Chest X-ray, AP view. Patient: 49 years old, sex M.
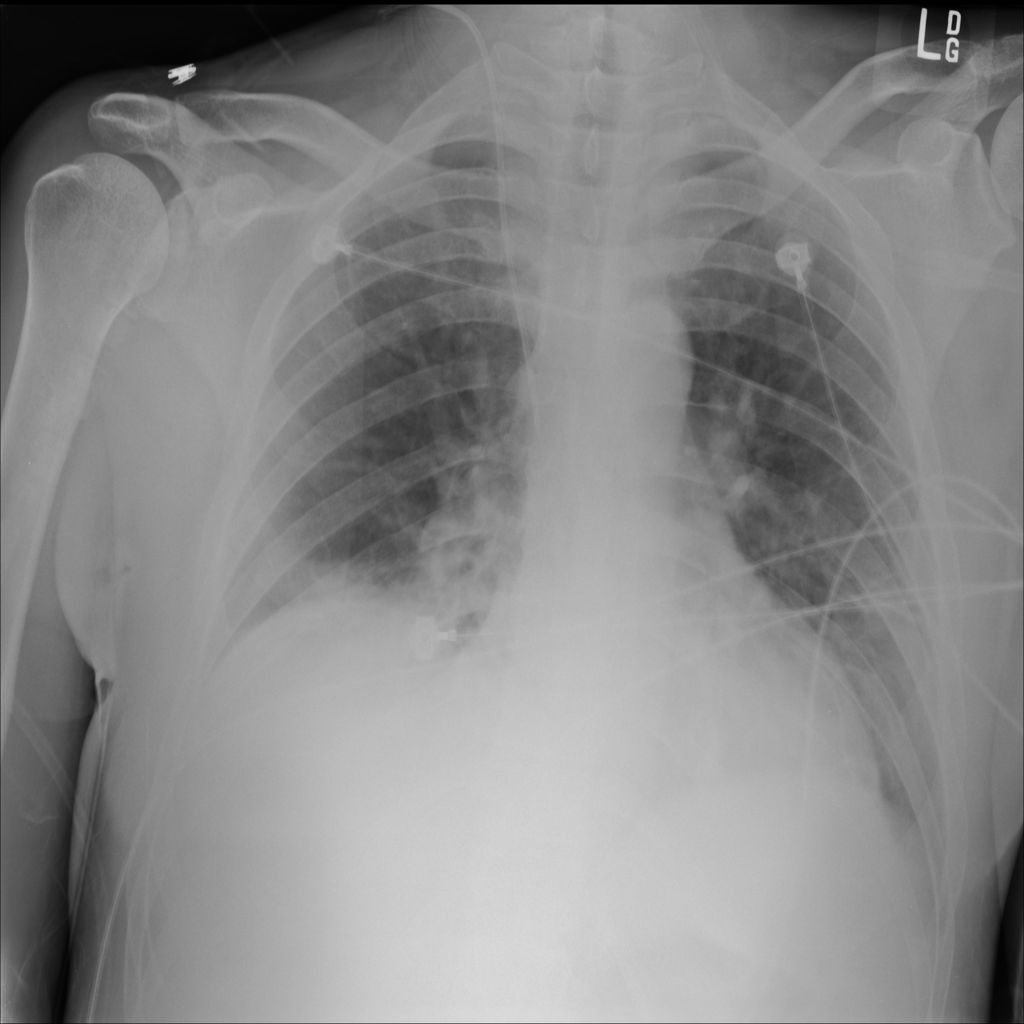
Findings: Atelectasis